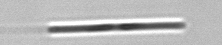
Label: Leptocylindrus